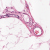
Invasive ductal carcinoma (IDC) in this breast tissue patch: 0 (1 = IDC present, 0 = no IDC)